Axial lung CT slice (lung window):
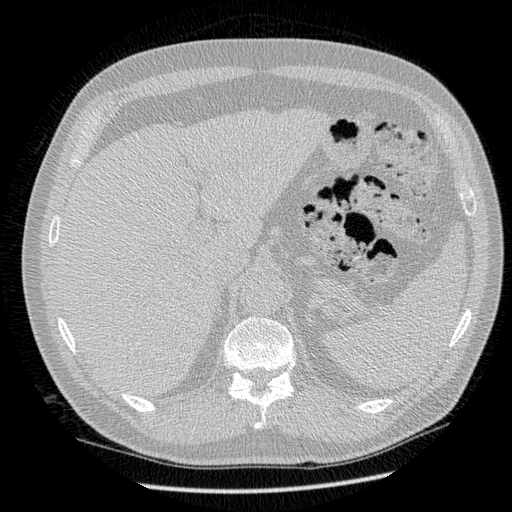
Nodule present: no